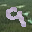
Label: 9